Question: I have generated a flot chart by using data points. I didn't use ticks for x and y axes. The reason is my data set will vary huge.
Now flot chart generate the graph well. But it breaks in between the ticks, when there is no data.
How can i set default y axis value if there is no data exists?
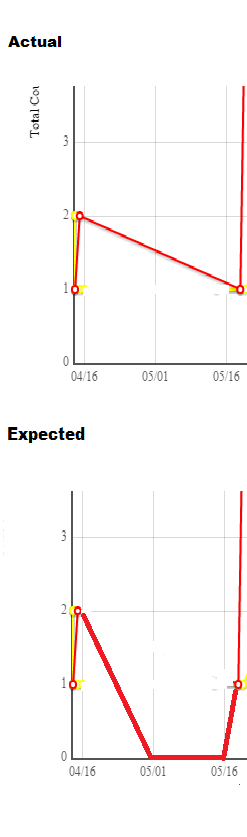
Answer: You have to insert datapoints with zero value between your existing data points when they are more than one day apart. I created this function for that:
'''
function prepareData(data) {
if (data && data.length > 0) {
var oneDay = 86400000;
var newData = [];
// new zero value point before the old first point
newData.push([(parseInt(data[0][0], 10) - oneDay).toString(), "0"]);
for (var i = 0; i < data.length; i++) {
// add existing point to new data
newData.push(data[i]);
// check distance between this point and the next (if not last point)
if (i < data.length - 1) {
var thisPointTimestamp = parseInt(data[i][0], 10);
var nextPointTimestamp = parseInt(data[i + 1][0], 10);
// if distance is two days, insert ony zero value point in between
if (nextPointTimestamp - thisPointTimestamp == 2 * oneDay) {
newData.push([(thisPointTimestamp + oneDay).toString(), "0"]);
}
// if distance is more than two days, insert one zero value point
// directly after this day and one directly before the next day
else if (nextPointTimestamp - thisPointTimestamp > 2 * oneDay) {
newData.push([(thisPointTimestamp + oneDay).toString(), "0"]);
newData.push([(nextPointTimestamp - oneDay).toString(), "0"]);
}
}
}
// new zero value point after the old last point
newData.push([(parseInt(data[data.length - 1][0], 10) + oneDay).toString(), "0"]);
return newData;
}
}
'''
See this updated <URL> for the full example. Or this code snippet:
'''
var responseCountData, datasets;
function displayGraph() {
responseCountData = response = {
"alertCount": {
"RED": [
["1397433600000", "1"],
["1397520000000", "2"],
["1400457600000", "1"],
["1400544000000", "5"],
["1401148800000", "1"],
["1407456000000", "1"],
["1407715200000", "1"],
["1408406400000", "1"],
["1408492800000", "1"],
["1409097600000", "3"],
["1409097600000", "4"],
["1409097600000", "2"],
["1409184000000", "1"],
["1409184000000", "1"],
["1409184000000", "1"],
["1409270400000", "4"],
["1409270400000", "2"]
],
"YELLOW": [
["1397433600000", "2"],
["1397433600000", "1"],
["1397520000000", "1"],
["1397606400000", "1"],
["1400457600000", "1"],
["1400544000000", "1"],
["1401148800000", "2"],
["1406246400000", "5"],
["1406246400000", "2"],
["1406505600000", "2"],
["1406505600000", "1"],
["1406592000000", "1"],
["1406678400000", "1"],
["1407456000000", "1"],
["1407456000000", "1"],
["1408406400000", "1"],
["1409097600000", "1"],
["1409097600000", "1"],
["1409184000000", "1"]
],
"GREEN": [
["1397433600000", "2"],
["1397433600000", "1"],
["1400025600000", "1"],
["1400457600000", "1"],
["1401148800000", "1"],
["1407456000000", "1"],
["1407715200000", "3"],
["1409270400000", "1"]
],
"TOTAL": [
[0, 0]
]
}
};
var responseCount = responseCountData['alertCount'];
datasets = {
"Green": {
data: prepareData(responseCount.GREEN),
label: "Green flag",
color: "#00CC33"
},
"Yellow": {
data: prepareData(responseCount.YELLOW),
label: "Yellow flag",
color: "#FFFF00"
},
"Red": {
data: prepareData(responseCount.RED),
label: "Red flag",
color: "#FF0000"
},
"Total": {
data: responseCount.TOTAL,
label: "Total number of flags",
color: "#0000FF"
}
};
plotAccordingToChoices();
}
function prepareData(data) {
if (data && data.length > 0) {
var oneDay = 86400000;
var newData = [];
// new zero value point before the old first point
newData.push([(parseInt(data[0][0], 10) - oneDay).toString(), "0"]);
for (var i = 0; i < data.length; i++) {
// add existing point to new data
newData.push(data[i]);
// check distance between this point and the next (if not last point)
if (i < data.length - 1) {
var thisPointTimestamp = parseInt(data[i][0], 10);
var nextPointTimestamp = parseInt(data[i + 1][0], 10);
// if distance is two days, insert ony zero value point in between
if (nextPointTimestamp - thisPointTimestamp == 2 * oneDay) {
newData.push([(thisPointTimestamp + oneDay).toString(), "0"]);
}
// if distance is more then two days, insert one zero value point
// directly after this day and one directly before the next day
else if (nextPointTimestamp - thisPointTimestamp > 2 * oneDay) {
newData.push([(thisPointTimestamp + oneDay).toString(), "0"]);
newData.push([(nextPointTimestamp - oneDay).toString(), "0"]);
}
}
}
// new zero value point after the old last point
newData.push([(parseInt(data[data.length - 1][0], 10) + oneDay).toString(), "0"]);
return newData;
}
}
function plotAccordingToChoices() {
var data = [];
data.push(datasets["Green"]);
data.push(datasets["Yellow"]);
data.push(datasets["Red"]);
$.plot("#placeholder", data, {
xaxis: {
show: true,
mode: "time",
timeformat: "%m/%d"
},
yaxis: {
show: true,
tickDecimals: 0
},
grid: {
hoverable: true //IMPORTANT! this is needed for tooltip to work
},
tooltip: true,
tooltipOpts: {
content: function(label, x, y) {
var date = new Date(+x);
console.log(x, date);
var tooltip = '<h4>' + label + '</h4><ul>';
tooltip += '<li>Date is ' + date.toLocaleDateString() + '</li>';
tooltip += '<li>Total Count: ' + y + '</li></ul>';
return tooltip;
},
defaultTheme: false
},
points: {
show: true
},
series: {
lines: {
show: true,
label: {
show: false
}
},
points: {
show: true,
label: {
show: false
}
}
},
legend: {
show: false
}
});
var container = $("#placeholder");
// Create the X and Y axis labels
var xaxisLabel = $("<div id='xaxisLabel' class='axisLabel xaxisLabel'></div>")
.text("Date")
.appendTo(container);
var yaxisLabel = $("<div id='yaxisLabel' class='axisLabel yaxisLabel'></div>")
.text("Total Count")
.appendTo(container);
}
$(function() {
displayGraph();
});
'''
'''
.demo-container {
box-sizing: border-box;
width: 850px;
height: 450px;
padding: 20px 15px 15px 15px;
margin: 15px auto 30px auto;
background: #fff;
}
.demo-placeholder {
width: 100%;
height: 100%;
font-size: 14px;
line-height: 1.2em;
}
.legend table {
border-spacing: 5px;
}
.axisLabel {
text-align: center;
font-size: 12px;
}
.yaxisLabel {
top: 50%;
left: -30px;
transform: rotate(-90deg);
-o-transform: rotate(-90deg);
-ms-transform: rotate(-90deg);
-moz-transform: rotate(-90deg);
-webkit-transform: rotate(-90deg);
transform-origin: 0 0;
-o-transform-origin: 0 0;
-ms-transform-origin: 0 0;
-moz-transform-origin: 0 0;
-webkit-transform-origin: 0 0;
}
.ie7 .yaxisLabel,
.ie8 .yaxisLabel {
top: 40%;
font-size: 36px;
filter: progid: DXImageTransform.Microsoft.Matrix(M11=0.0, M12=0.33, M21=-0.33, M22=0.0, sizingMethod='auto expand');
}
.xaxisLabel {
top: 105%;
left: 47%;
}
#content {
width: 880px;
margin: 0 auto;
padding: 10px;
}
#chartModal {
display: block;
}
#xaxisLabel {
margin-top: 65%;
}
#yaxisLabel {
margin-top: 10%;
margin-left: -5%;
}
'''
'''
<script src="https://ajax.googleapis.com/ajax/libs/jquery/1.10.1/jquery.min.js"></script>
<script src="http://www.flotcharts.org/flot/jquery.flot.js"></script>
<script src="http://cdn.jsdelivr.net/jquery.flot.tooltip/0.7.1/jquery.flot.tooltip.min.js"></script>
<script src="http://www.flotcharts.org/flot/jquery.flot.time.js"></script>
<script src="http://www.benjaminbuffet.com/public/js/jquery.flot.orderBars.js"></script>
<div class="modal fade action-modal ajax-modal enabled-modal modal-handler" id="chartModal">
<div class="modal-dialog modal-lg" style="width:1000px">
<div class="modal-content">
<div class="modal-header">
<button type="button" class="close" data-dismiss="modal" aria-hidden="true">&times;</button>
</div>
<div class="modal-body">
<div id="content">
<div class="demo-container">
<div id="placeholder" class="demo-placeholder" style="float:left; width:675px;height:415px"></div>
<div style="float:right;position:absolute; padding-left: 680px"></div>
</div>
</div>
</div>
</div>
</div>
</div>
'''